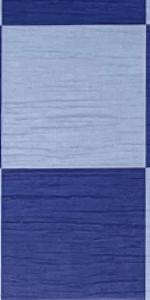
Label: Empty